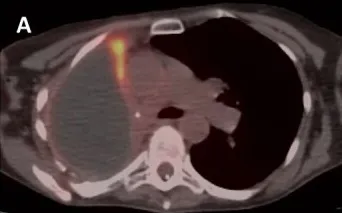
PET. Axial.
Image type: radiology (pet)